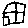
Label: house